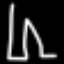
Label: pants